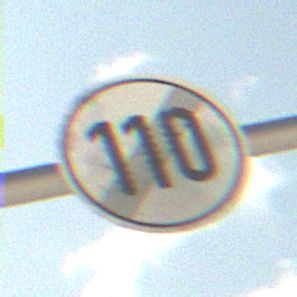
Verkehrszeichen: EndeGeschwindigkeit110
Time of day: Midday
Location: Outdoor (Beach)
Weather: PartlyCloudy
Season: NotSpecified
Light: Natural